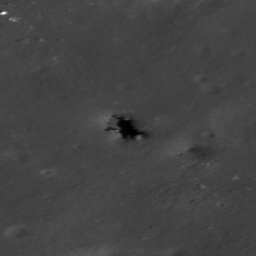
Pit: Picard 1
Host crater: Picard
Host type: impact_melt
Lunar coordinates: latitude 14.471, longitude 54.659